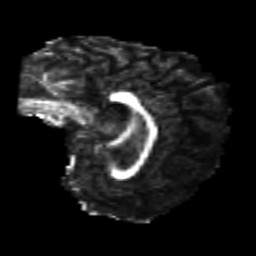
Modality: FA
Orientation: sagittal
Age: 24
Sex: female
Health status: healthy
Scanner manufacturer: philips
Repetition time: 7.384 s
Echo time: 0.08599 s